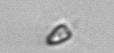
Label: Pyramimonas